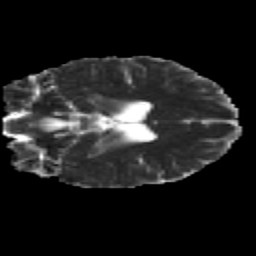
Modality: MD
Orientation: coronal
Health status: healthy
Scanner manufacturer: siemens
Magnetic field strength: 3 T
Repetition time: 12 s
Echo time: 0.092 s